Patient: sex F, age 51
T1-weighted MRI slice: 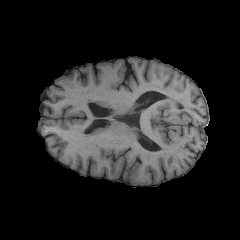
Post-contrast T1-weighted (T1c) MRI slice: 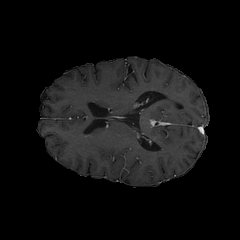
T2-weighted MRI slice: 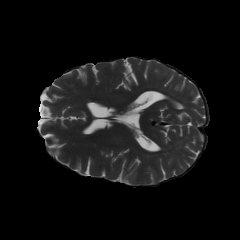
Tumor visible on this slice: no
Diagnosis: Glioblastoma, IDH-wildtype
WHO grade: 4